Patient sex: M
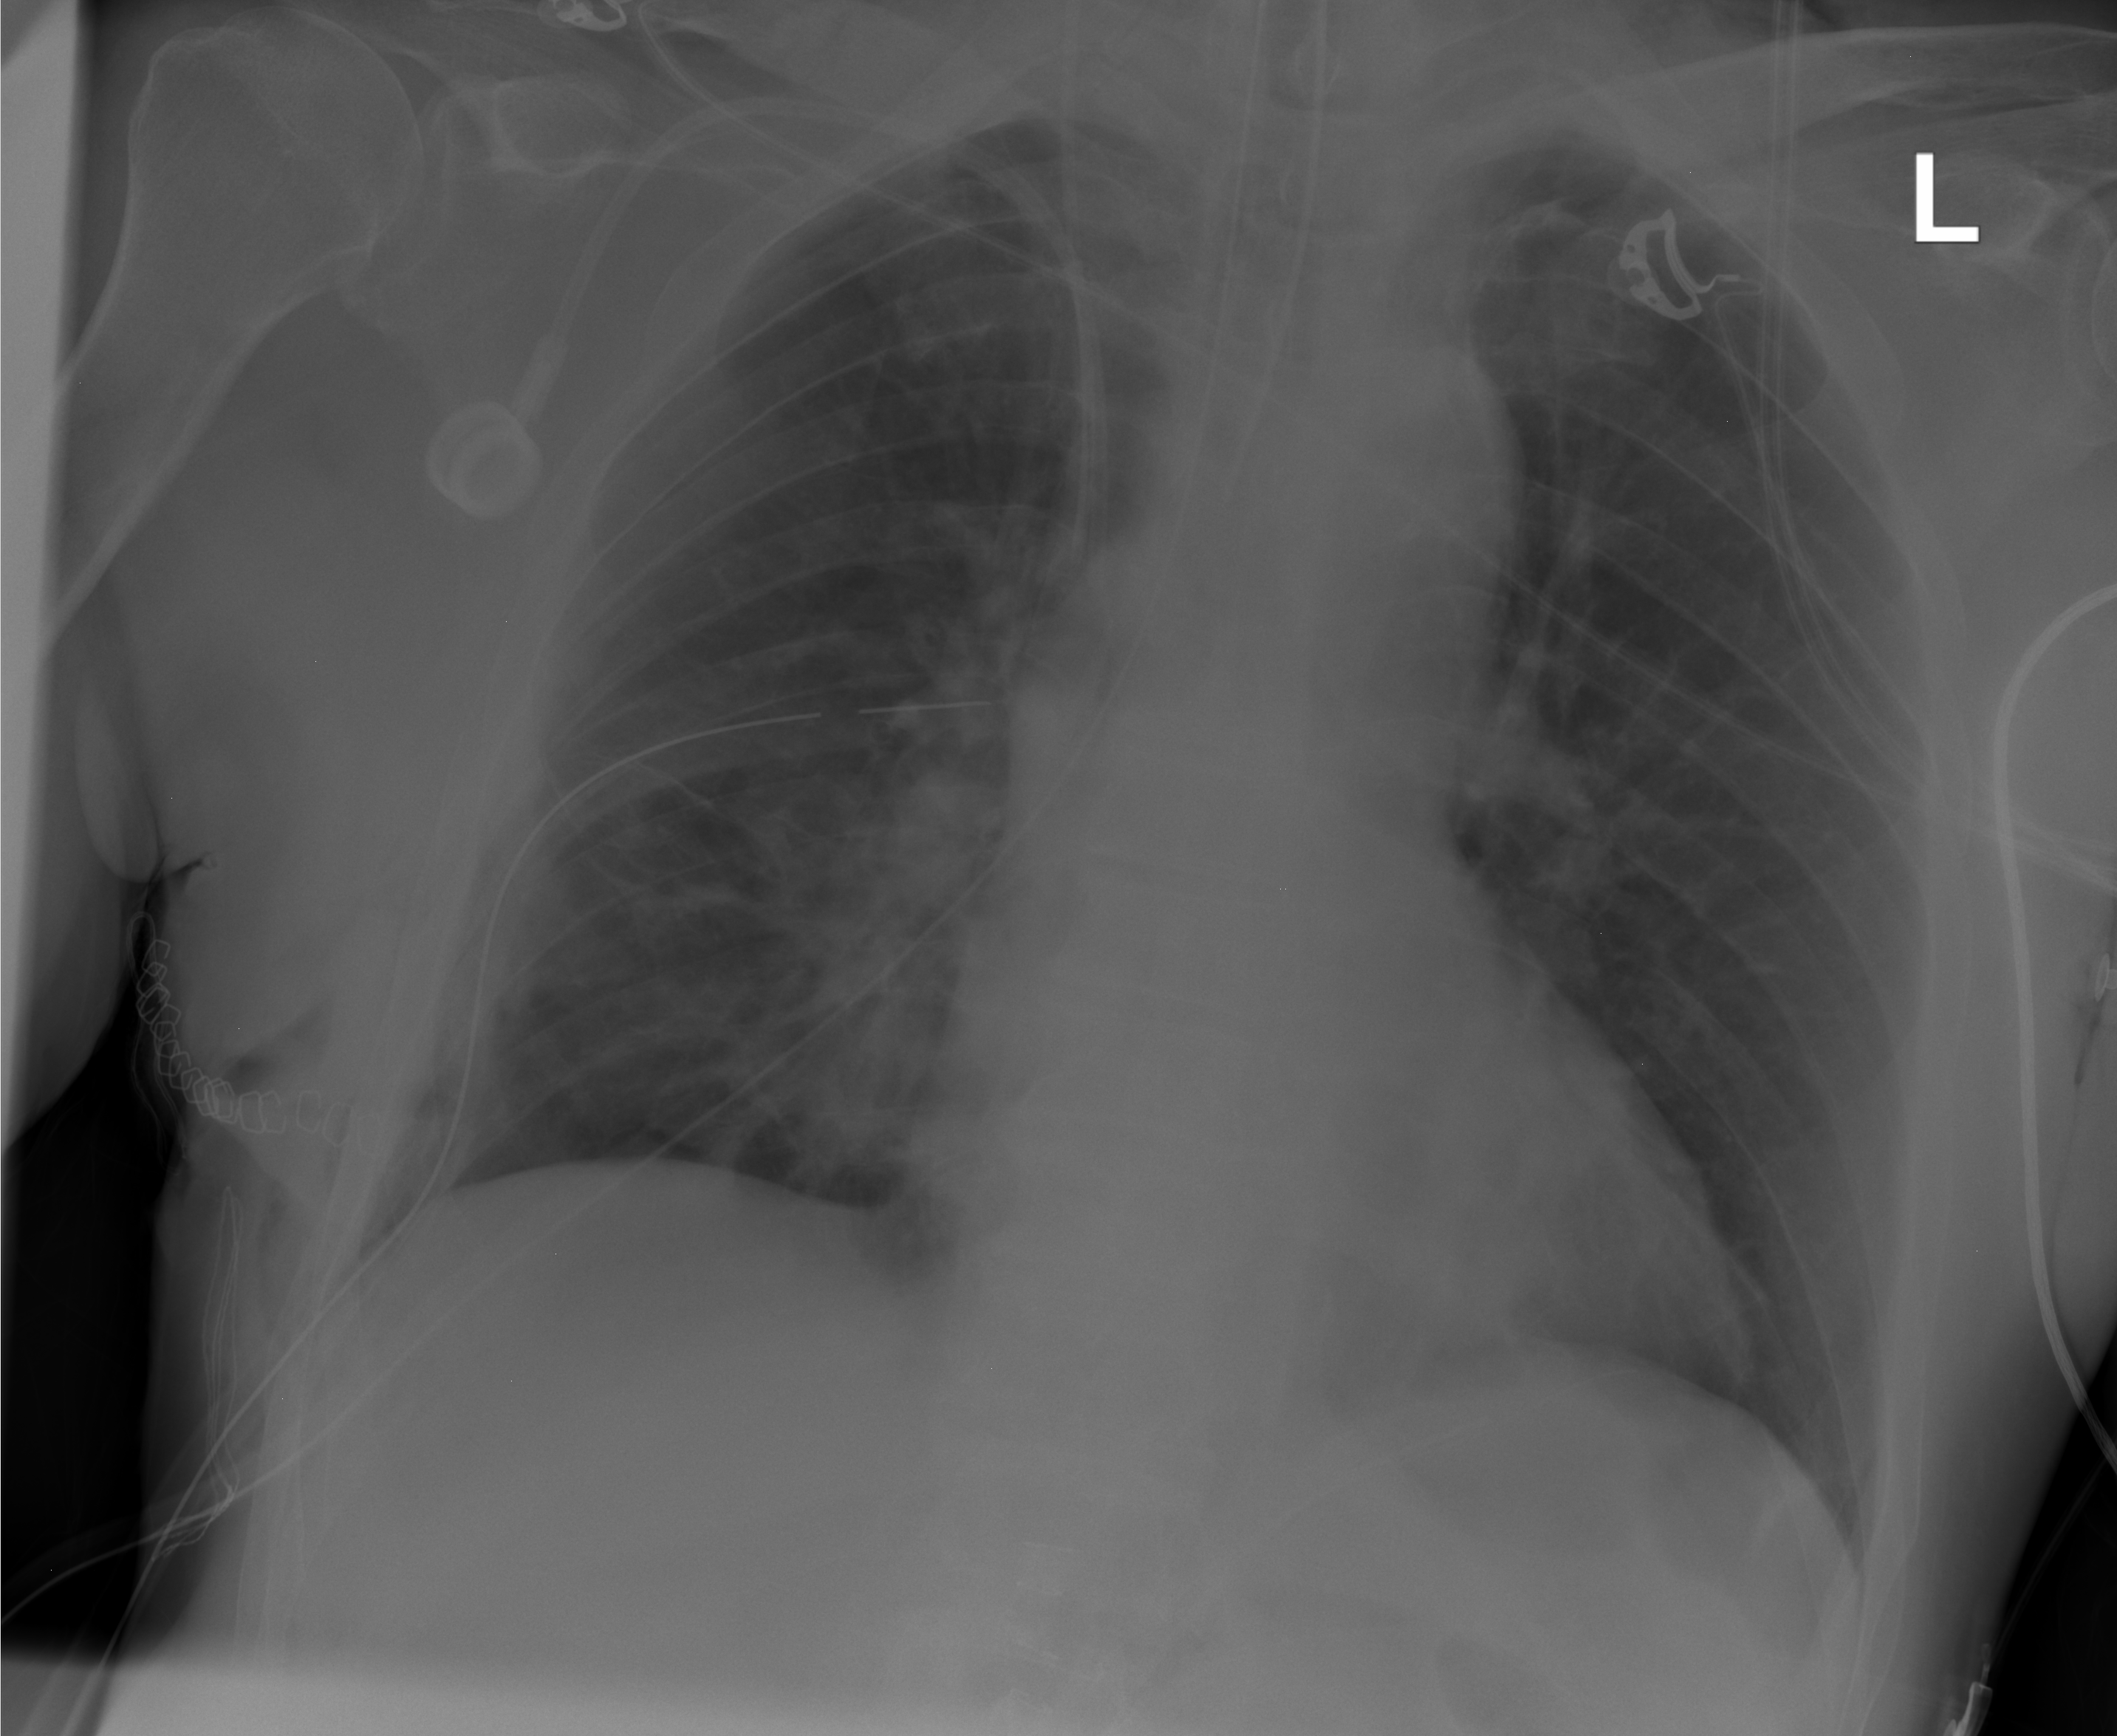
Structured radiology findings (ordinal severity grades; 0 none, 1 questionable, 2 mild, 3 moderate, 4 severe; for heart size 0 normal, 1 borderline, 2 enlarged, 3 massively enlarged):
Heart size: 0
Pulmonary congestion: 0
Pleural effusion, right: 0
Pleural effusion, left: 0
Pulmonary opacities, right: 2
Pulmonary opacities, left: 0
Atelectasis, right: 2
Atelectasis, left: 0